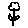
Label: flower